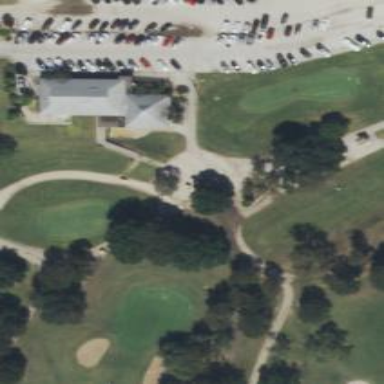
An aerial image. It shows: Golf cartpath that is also road path.